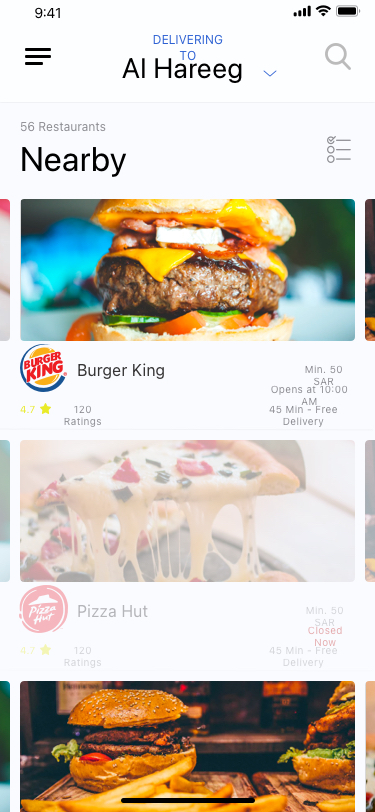
Text in this UI design:
Opens at 10:00 AM
Min. 50 SAR
45 Min - Free Delivery
120 Ratings
4.7
Burger King
Closed Now
Min. 50 SAR
45 Min - Free Delivery
120 Ratings
4.7
Pizza Hut
Nearby
56 Restaurants
Al Hareeg
Delivering to